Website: walmart
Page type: cart
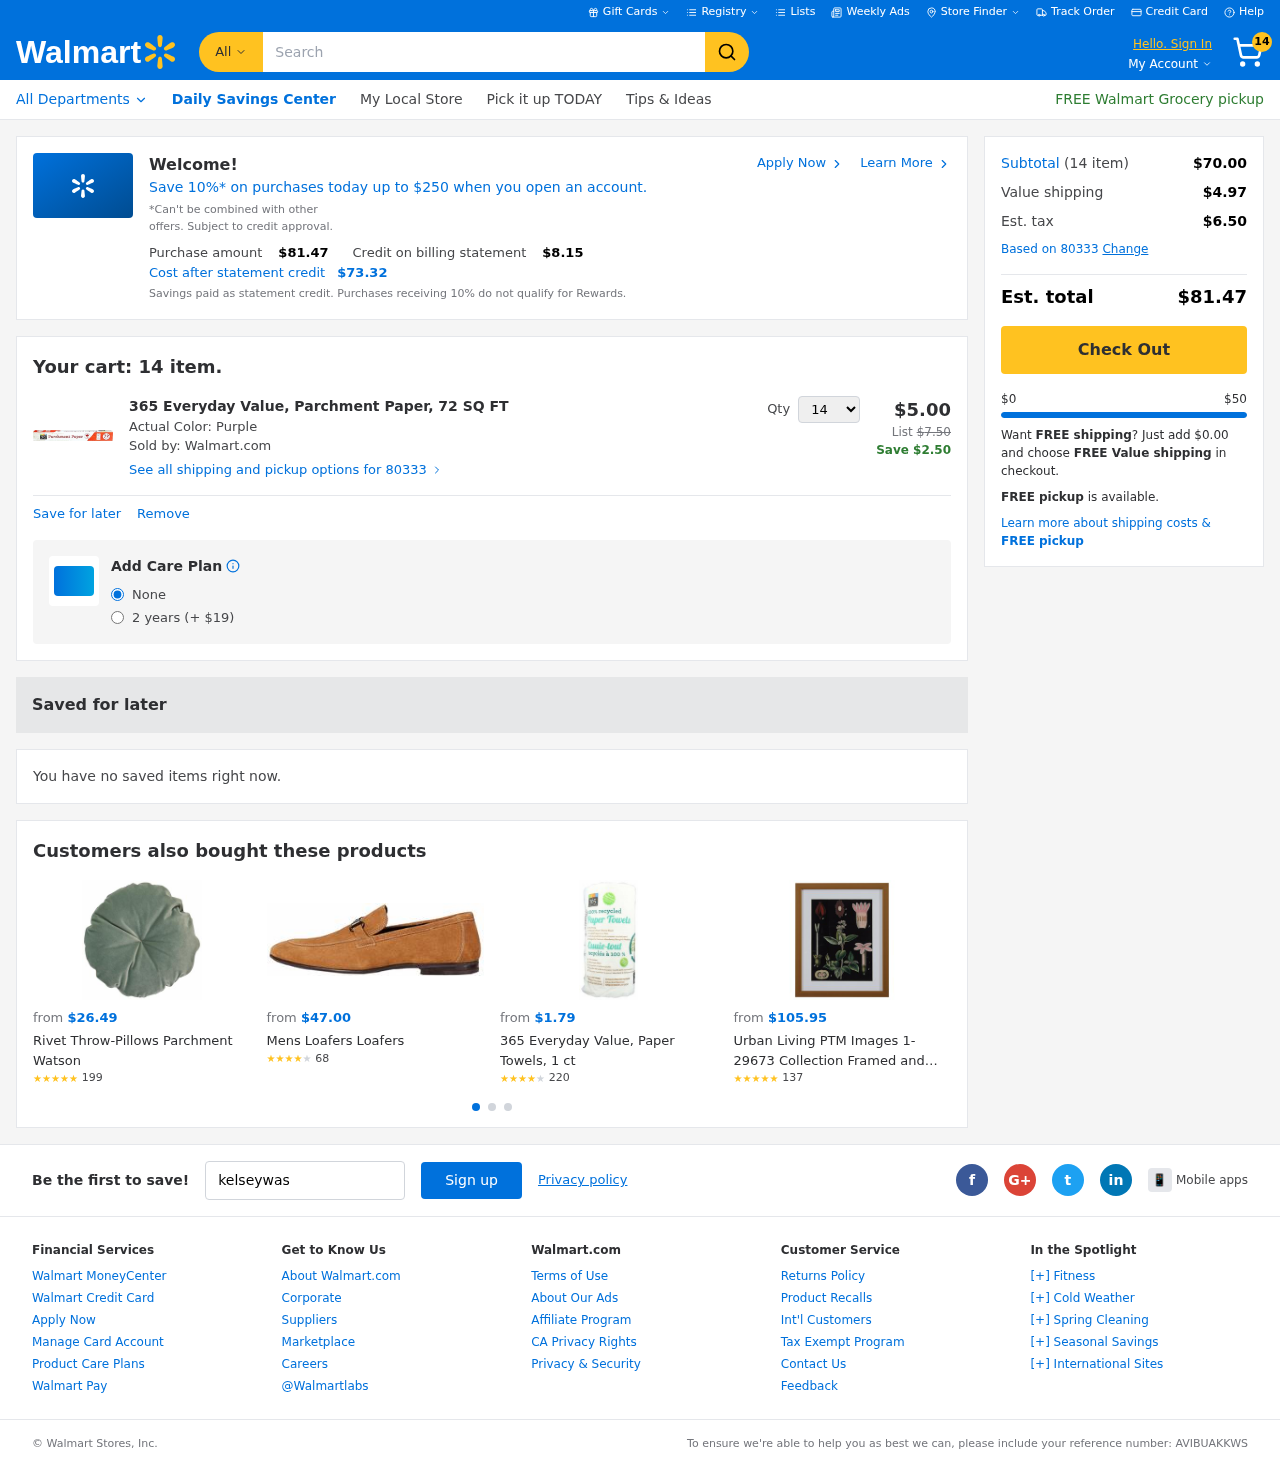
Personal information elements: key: PII_EMAIL
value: kelseywashington@yahoo.com
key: PII_POSTCODE
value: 80333
Product elements: key: PRODUCT1_NAME
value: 365 Everyday Value, Parchment Paper, 72 SQ FT
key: PRODUCT1_PRICE
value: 5
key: PRODUCT1_QUANTITY
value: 14
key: PRODUCT2_NAME
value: Rivet Throw-Pillows Parchment Watson
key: PRODUCT2_NUM_RATINGS
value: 199
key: PRODUCT2_PRICE
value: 26.49
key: PRODUCT2_RATING
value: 4.5
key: PRODUCT3_NAME
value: Mens Loafers Loafers
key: PRODUCT3_NUM_RATINGS
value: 68
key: PRODUCT3_PRICE
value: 47
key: PRODUCT3_RATING
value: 4.3
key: PRODUCT4_NAME
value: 365 Everyday Value, Paper Towels, 1 ct
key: PRODUCT4_NUM_RATINGS
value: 220
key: PRODUCT4_PRICE
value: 1.79
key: PRODUCT4_RATING
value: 3.8
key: PRODUCT5_NAME
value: Urban Living PTM Images 1-29673 Collection Framed and matted giclee Print on Paper Under Glass Wall
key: PRODUCT5_NUM_RATINGS
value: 137
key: PRODUCT5_PRICE
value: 105.95
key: PRODUCT5_RATING
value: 4.7
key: PRODUCT1_ORIGINAL_PRICE
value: $7.50
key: PRODUCT1_SAVINGS
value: Save $2.50
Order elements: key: ORDER_NUM_ITEMS
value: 14
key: ORDER_TOTAL
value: $81.47
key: PROMO_TOTAL_AFTER_CREDIT
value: $73.32
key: ORDER_SUBTOTAL
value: $70.00
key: ORDER_SHIPPING_COST
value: $4.97
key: ORDER_TAX
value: $6.50
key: FREE_SHIPPING_REMAINING
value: $0.00
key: ORDER_REFERENCE_NUMBER
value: AVIBUAKKWS
Search elements: key: HEADER_SEARCH
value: Search
Other elements: key: PROMO_CREDIT
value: $8.15